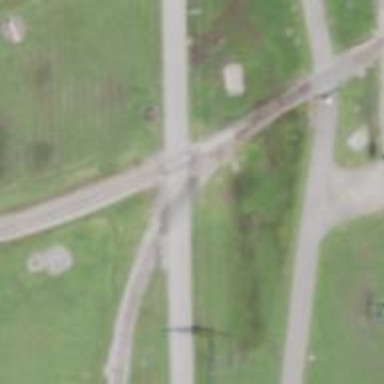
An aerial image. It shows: Railway level crossing.